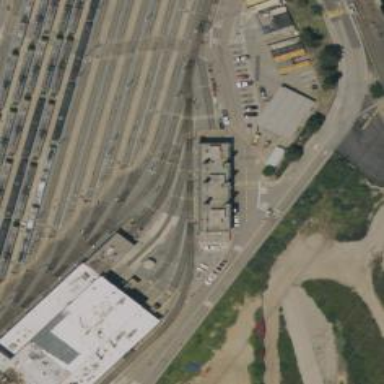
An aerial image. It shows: Light rail service yard with electrified contact lines.